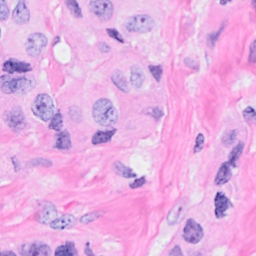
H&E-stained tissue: Breast